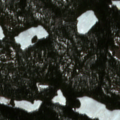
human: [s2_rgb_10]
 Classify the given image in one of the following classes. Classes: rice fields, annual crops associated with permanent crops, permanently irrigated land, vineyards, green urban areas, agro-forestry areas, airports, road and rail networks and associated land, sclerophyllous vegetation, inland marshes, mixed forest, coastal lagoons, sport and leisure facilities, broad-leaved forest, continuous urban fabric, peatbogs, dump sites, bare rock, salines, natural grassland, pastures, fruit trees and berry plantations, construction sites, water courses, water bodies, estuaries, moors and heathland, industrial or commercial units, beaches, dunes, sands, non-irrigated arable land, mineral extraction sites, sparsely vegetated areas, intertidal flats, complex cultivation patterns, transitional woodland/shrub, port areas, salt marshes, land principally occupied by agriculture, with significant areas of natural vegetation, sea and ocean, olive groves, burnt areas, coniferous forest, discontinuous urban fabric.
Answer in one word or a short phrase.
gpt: coniferous forest